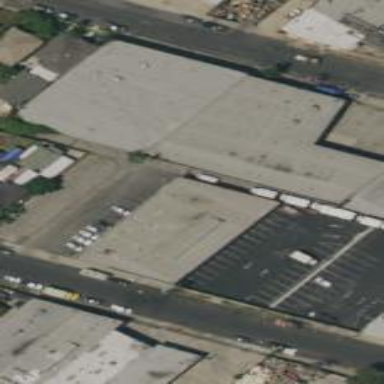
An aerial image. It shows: Warehouse.